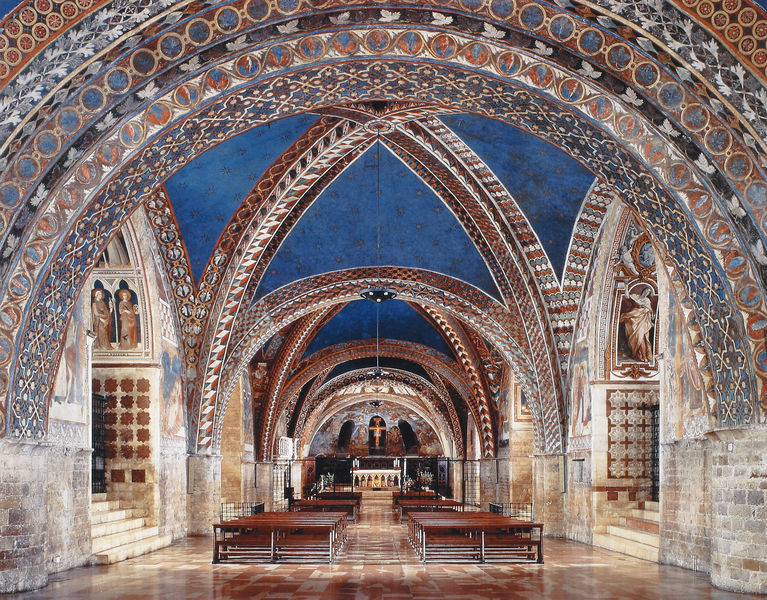
Titel: Langhaus der Unterkirche von Osten
Künstler: Franziskusmeister
Standort: Assisi, S. Francesco, Unterkirche (EU - I - Toskana)
Schlagwörter: blau, weiß, gelb, lampe, raum, gebäude, rot, architektur, stein, kirche, decke, innen, bogen, russland, kuppel, treppe, gestühl, dekor, verzierung, stufen, gewölbe, kreuz, kuppeln, mosaik, beten, kranz, altar, bänke, hauptschiff, kirchenschiff, sandstein, kreuzgewölbe, jesus, chor, kapelle, heilige, inneraum, fr, betbänke, dekoratiev